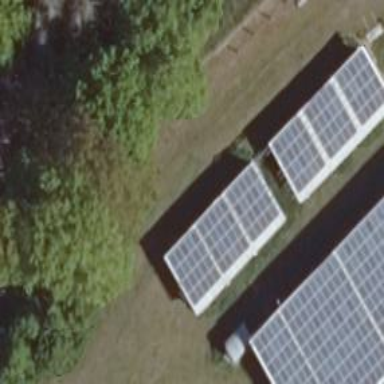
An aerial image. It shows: Building featuring small installation solar photovoltaic panel for electricity generation.